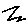
Label: zigzag